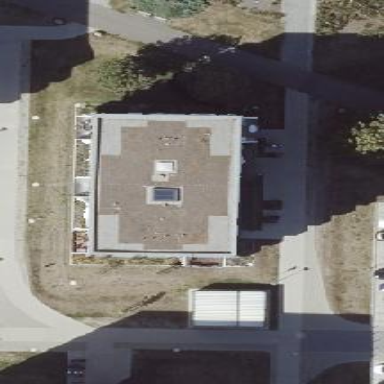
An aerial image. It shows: Apartment building with flat roof.